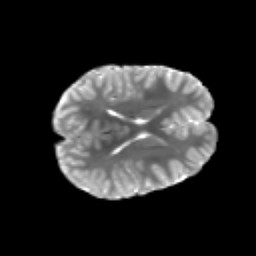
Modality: T2w
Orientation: axial
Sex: female
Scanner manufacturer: siemens
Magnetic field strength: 3 T
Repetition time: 5 s
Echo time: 0.071 s